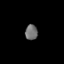
Tissue: skin
Cell type: Others
Senescence score: 0.7526
Nuclear area (px): 185
Mean DAPI intensity: 111.789